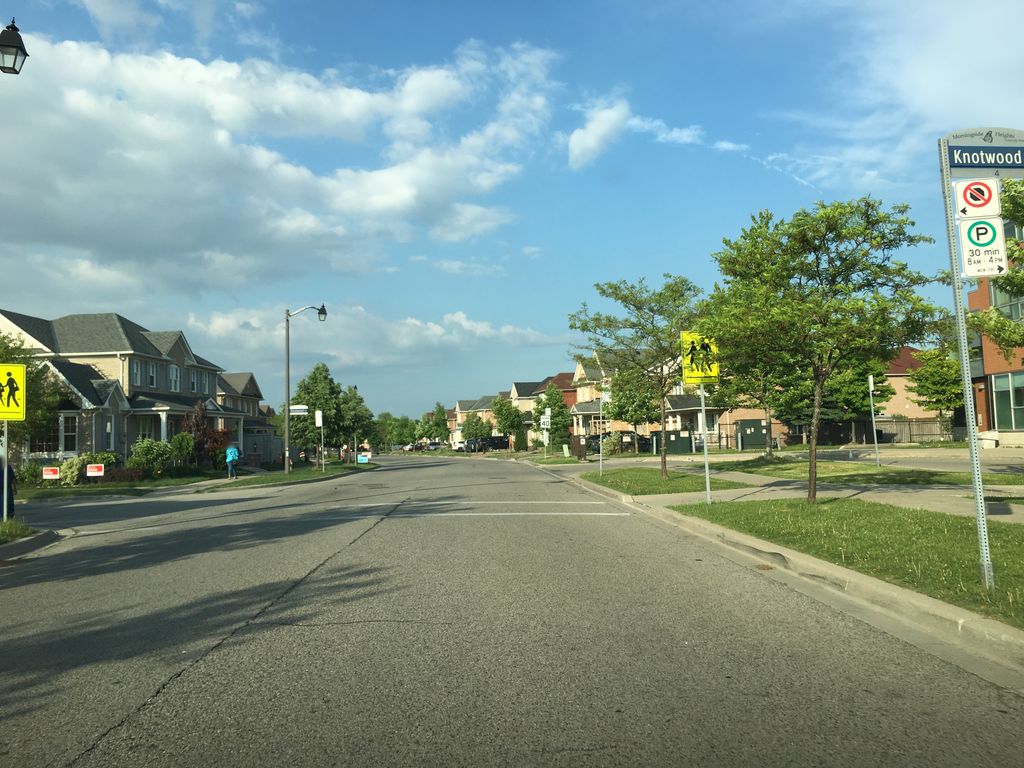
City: toronto